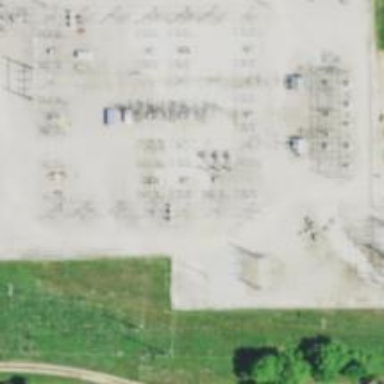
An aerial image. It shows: Switch for power supply.